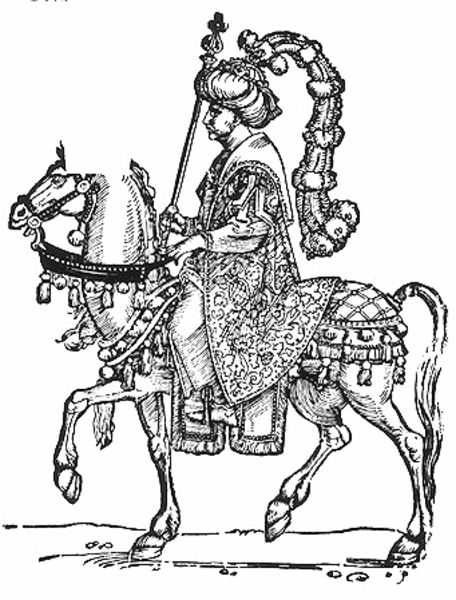
Titel: Bildnis des Sultans Soliman II des Prächtigen
Künstler: Hans Guldenmund
Institution: (Seriendruck)
Schlagwörter: mann, umhang, hut, profil, schmuck, schwarz, weiss, zeichnung, tier, weg, ornament, mütze, federn, pelz, steine, porträt, boden, gewand, kordeln, mantel, reich, schnur, decke, renaissance, pferd, reiter, federbusch, fell, hufe, reiten, sattel, schweif, zaumzeug, zügel, kopfbedeckung, holzschnitt, stab, grafik, graphik, linien, verzierung, edel, orient, orientalisch, druck, schnitt, schwarz-weiss, stich, helm, herrscher, entwurf, pfarrer, ross, nüstern, trodeln, schweiff, russe, edelmann, kopfschmuck, turban, netz, türkei, zepter, quasten, szepter, sultan, satteldecke, trab, prächtig, türke, seriendruck, verziehrungen, kleriker, kosake, zaumzeig, murad i, szeper, pommels, weiße stelle, dekration